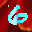
Label: 6